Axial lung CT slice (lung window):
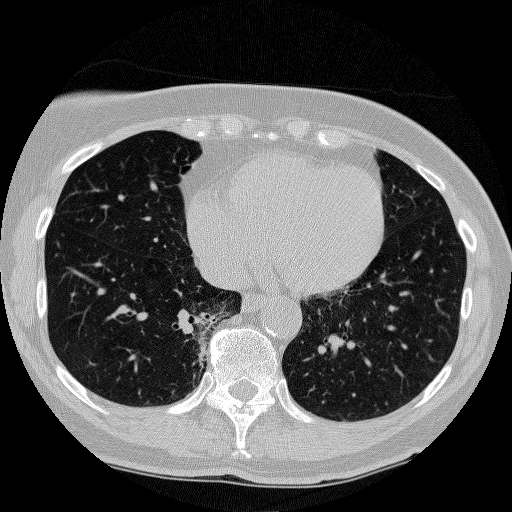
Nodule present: no